Aerial crown-view tile of a tropical tree (Barro Colorado Island, Panama), acquired 20241014:
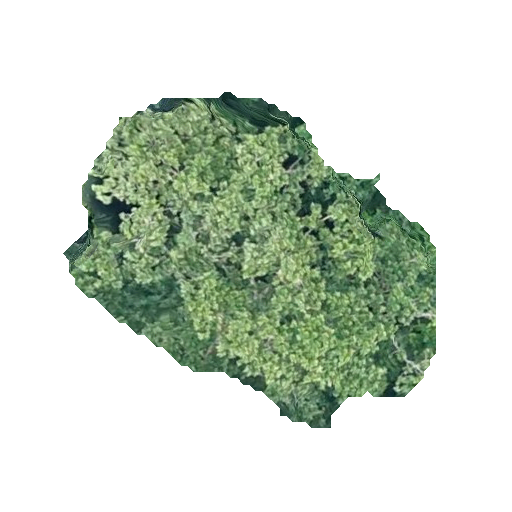
Species: Anacardium excelsum
GBIF accepted scientific name: Anacardium excelsum
Crown area: 127.522 m²